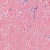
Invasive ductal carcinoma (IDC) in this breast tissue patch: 0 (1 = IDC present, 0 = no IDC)